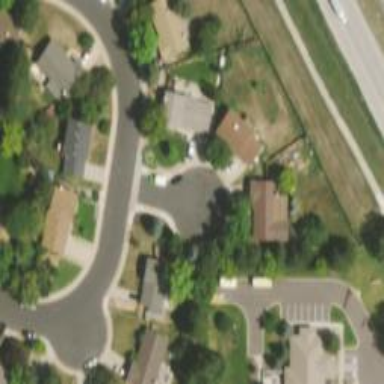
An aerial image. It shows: Residential road.